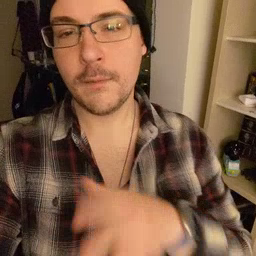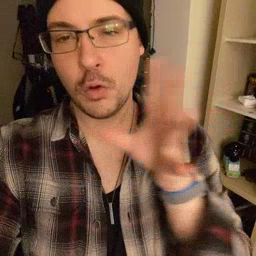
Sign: farm